Question: Is there any magic why to do this in admin panel of django?

Let me know
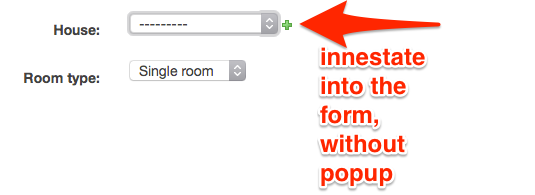
Answer: Off the top of my head, you could use JS to grab the popup link and load the HTML in a div on the page. But that means you need to override the admin template. <URL> should be helpful.
It also means you need to capture the saving of the new house. So, when someone presses save, depending on the response, the div either closes or shows the errors WITHOUT refreshing th page. I'm not sure but I think you'll also need to override the admin view that does this to send back json responses.
OR
You could use JS to mute that link and call up your own url, which would allow you to create your own view with your own custom form that does this. This would give you a bit more control without having to hack away at the Admin functionality.
e.g /house/ajax_add
You'll need to refresh the options in the House dropdown though. So I don't think you can avoid extending the template, now that I think about it.
It seems like a lot of trouble, really. No magic way that I know of, but it's possible.